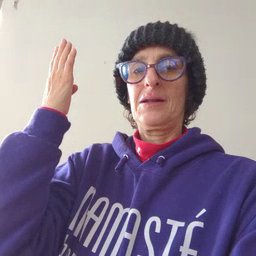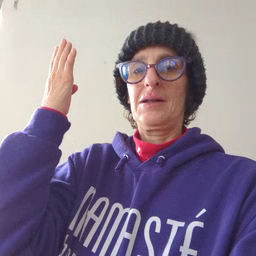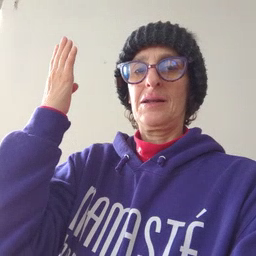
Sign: open